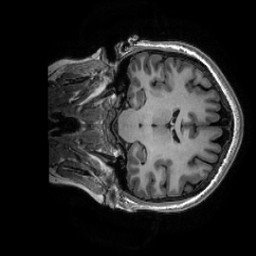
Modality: T1w
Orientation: coronal
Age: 30
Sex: female
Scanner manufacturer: ge
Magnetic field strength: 3 T
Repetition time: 0.0073 s
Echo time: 0.003 s